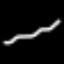
Label: line